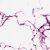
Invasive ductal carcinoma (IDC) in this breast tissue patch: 0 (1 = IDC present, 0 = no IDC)